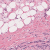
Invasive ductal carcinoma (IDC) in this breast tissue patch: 1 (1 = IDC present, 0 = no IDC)